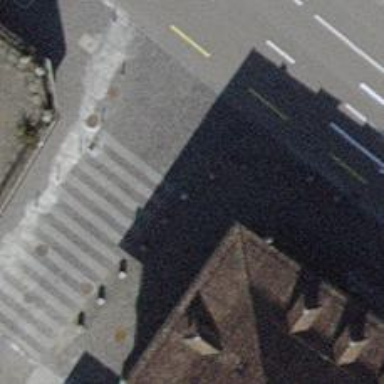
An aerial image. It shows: Bollard barrier.